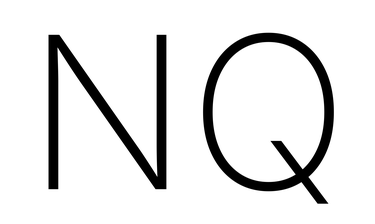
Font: Inter_ExtraLight